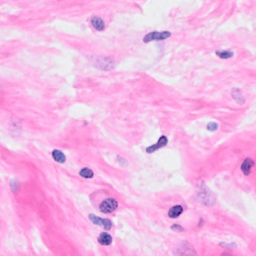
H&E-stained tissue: Breast